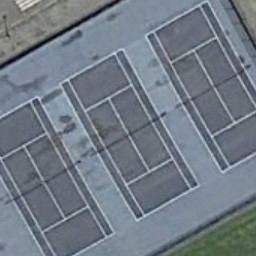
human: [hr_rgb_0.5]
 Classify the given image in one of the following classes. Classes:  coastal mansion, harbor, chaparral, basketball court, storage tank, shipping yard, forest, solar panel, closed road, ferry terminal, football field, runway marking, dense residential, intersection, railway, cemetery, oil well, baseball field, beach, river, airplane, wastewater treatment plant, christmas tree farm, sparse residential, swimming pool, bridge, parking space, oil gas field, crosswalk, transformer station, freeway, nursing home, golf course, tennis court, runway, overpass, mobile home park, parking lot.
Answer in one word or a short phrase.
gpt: tennis court